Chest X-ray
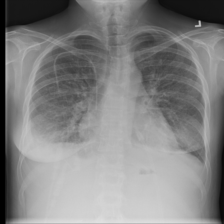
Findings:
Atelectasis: negative
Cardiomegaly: positive
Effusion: positive
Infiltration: positive
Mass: negative
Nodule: negative
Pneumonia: negative
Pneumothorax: negative
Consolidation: negative
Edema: negative
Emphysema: negative
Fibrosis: negative
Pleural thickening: negative
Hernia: negative